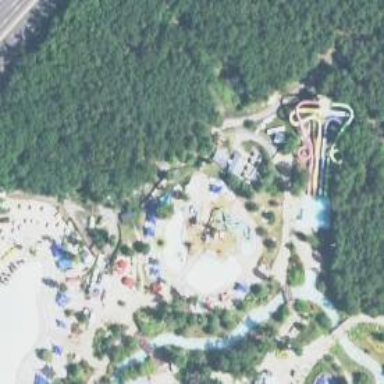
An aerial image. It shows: Water slide attraction.